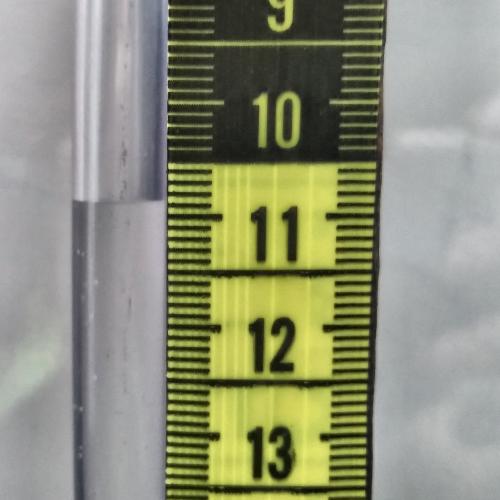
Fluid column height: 10.8 cm